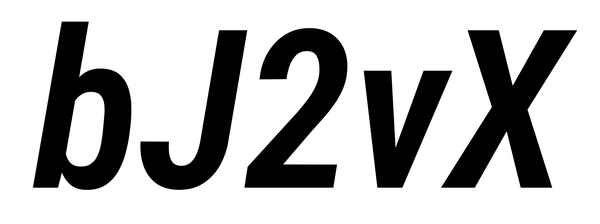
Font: Roboto-Italic_Condensed_SemiBold_Italic